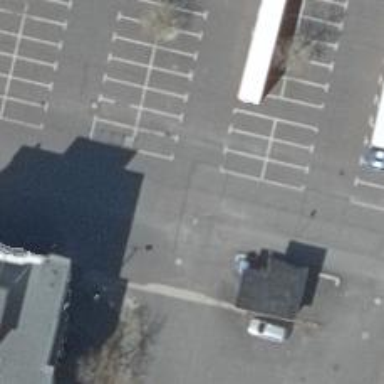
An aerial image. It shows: Paved parking aisle designated as service road.